Aerial crown-view tile of a tropical tree (Barro Colorado Island, Panama), acquired 20241112:
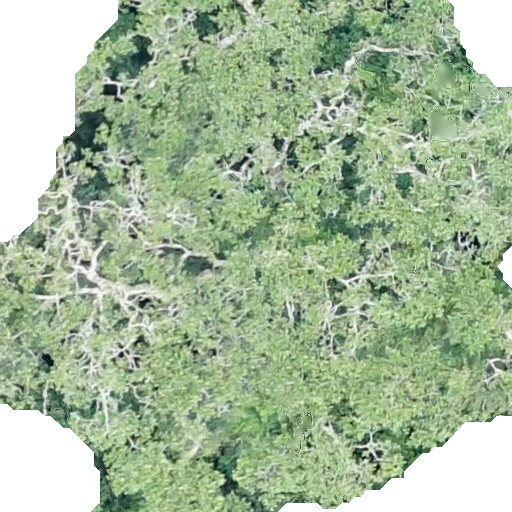
Species: Ficus insipida
GBIF accepted scientific name: Ficus insipida
Crown area: 424.326 m²